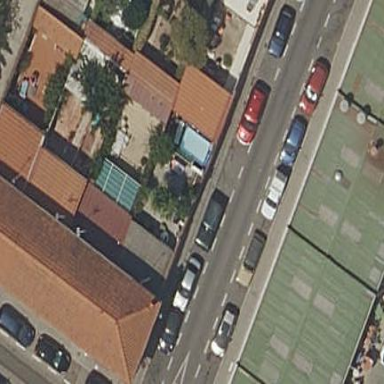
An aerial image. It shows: Terrace building.